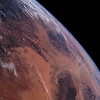
Label: land